Aerial crown-view tile of a tropical tree (Barro Colorado Island, Panama), acquired 20250818:
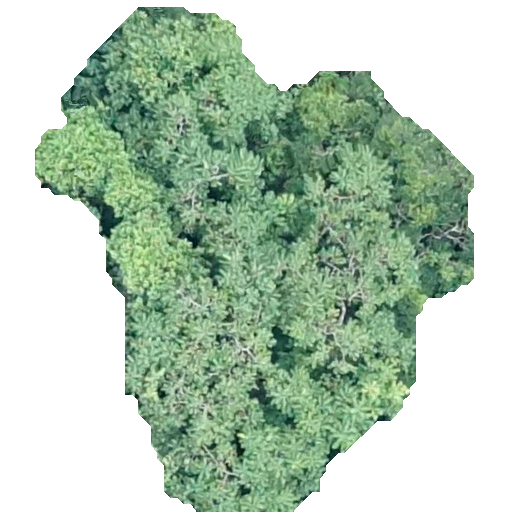
Species: Spondias mombin
GBIF accepted scientific name: Spondias mombin
Crown area: 204.844 m²